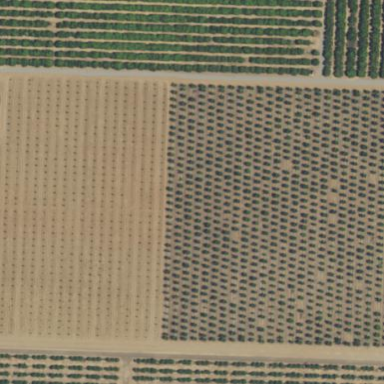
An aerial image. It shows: Orchard.